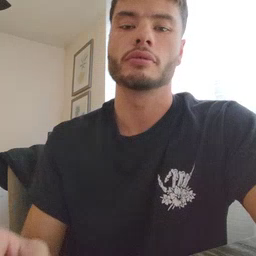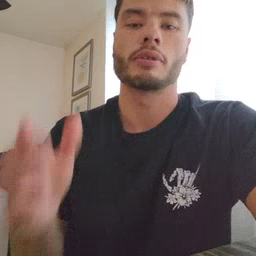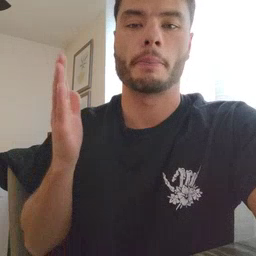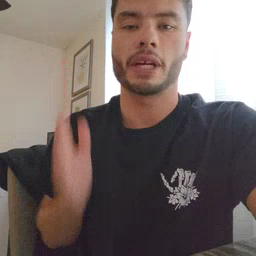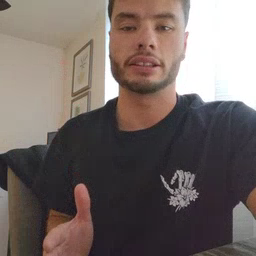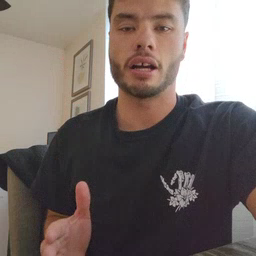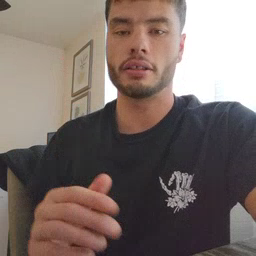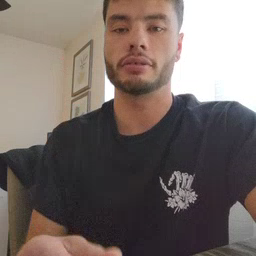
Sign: beside